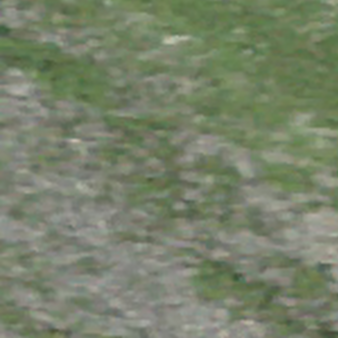
Label: other